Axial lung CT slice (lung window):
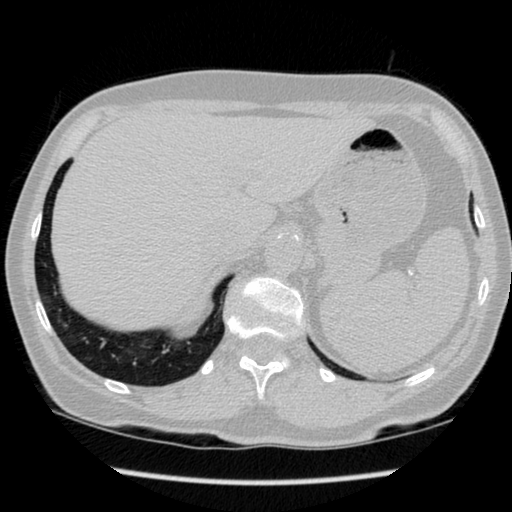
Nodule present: no